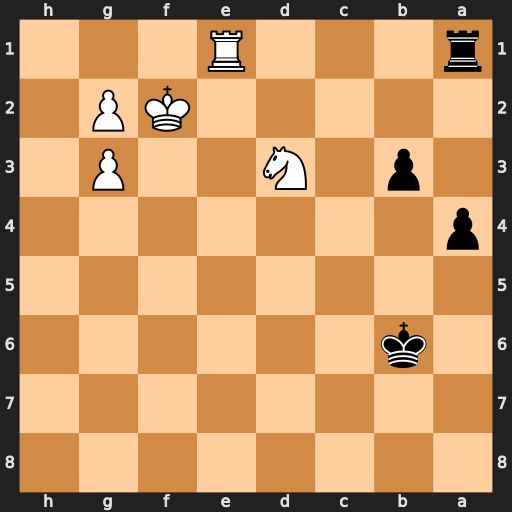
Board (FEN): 8/8/1k6/8/p7/1p1N2P1/5KP1/r3R3
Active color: b
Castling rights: -
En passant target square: -
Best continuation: Rxe1 Kxe1 a3 Kd2 a2 Kc3 a1=Q+